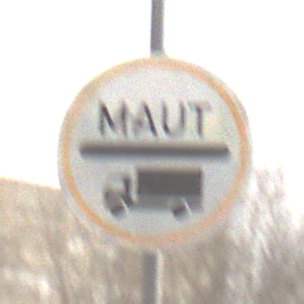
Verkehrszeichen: Mautpflicht
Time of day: MorningAfternoon
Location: Outdoor (Nature)
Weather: PartlyCloudy
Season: Winter
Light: Natural